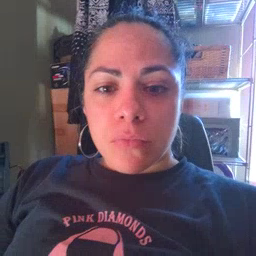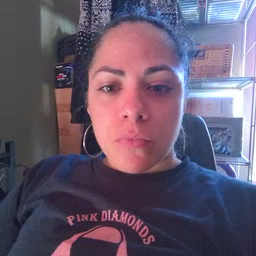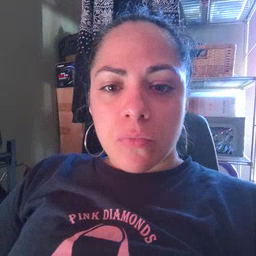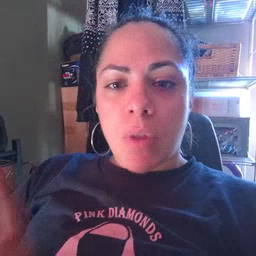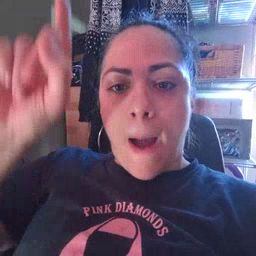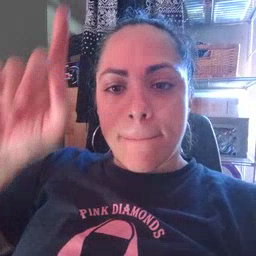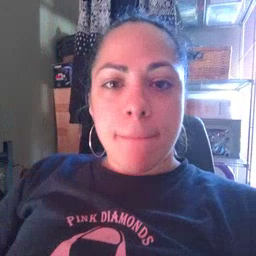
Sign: up